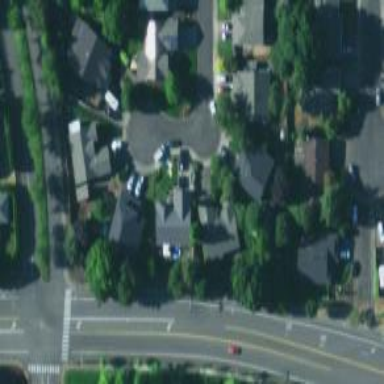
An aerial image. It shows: Residential road with sidewalk on the left side.